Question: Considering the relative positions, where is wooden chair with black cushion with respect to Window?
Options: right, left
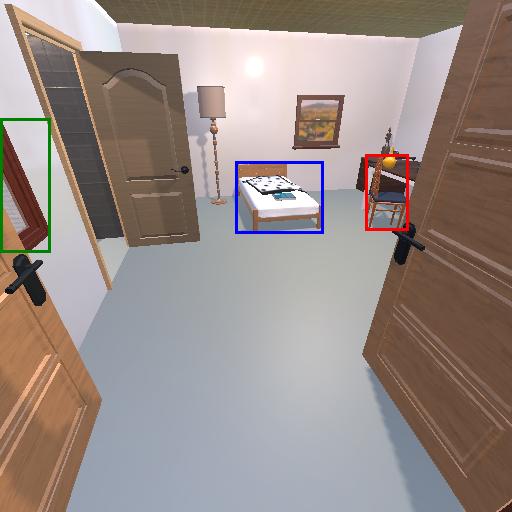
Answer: right